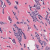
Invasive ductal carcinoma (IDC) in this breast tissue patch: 1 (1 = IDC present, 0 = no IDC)